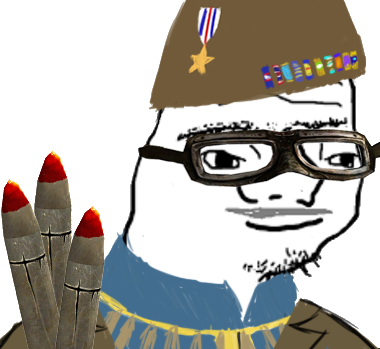
Label: 5_Boomer